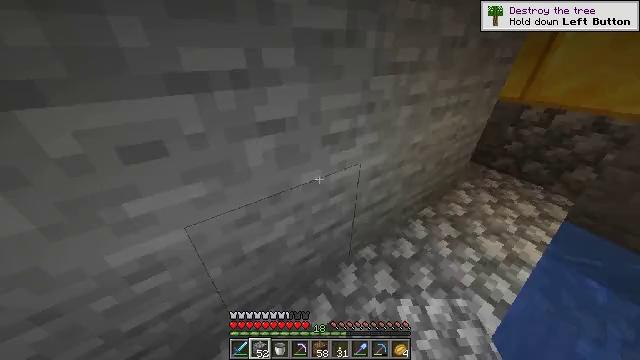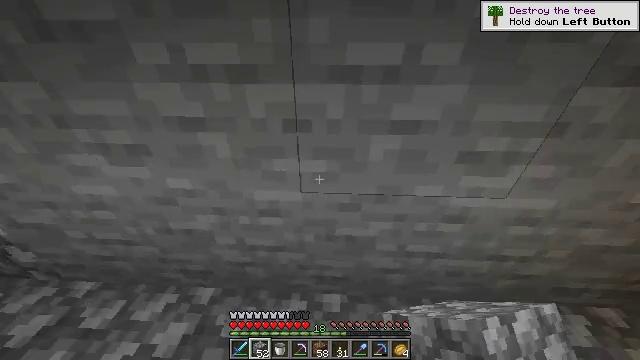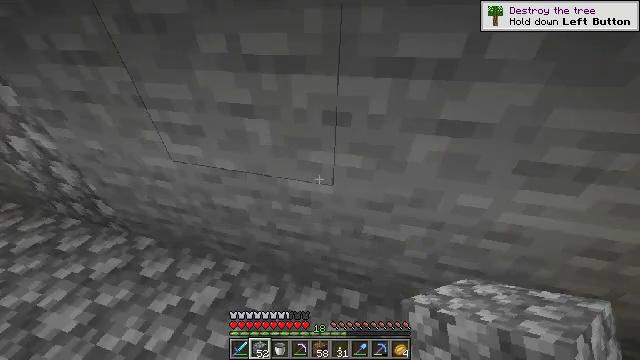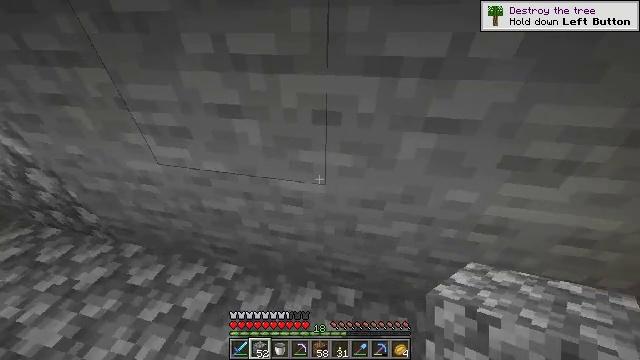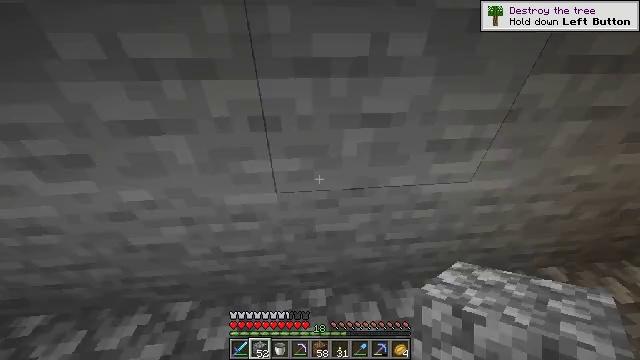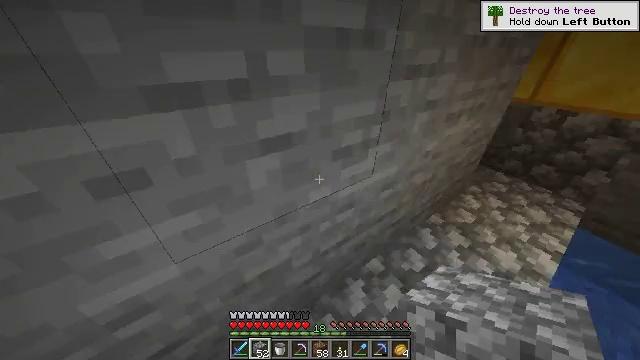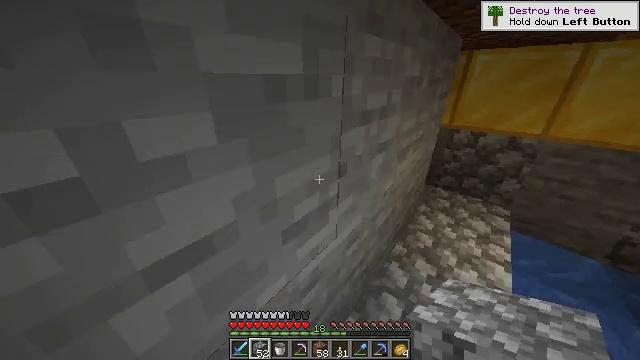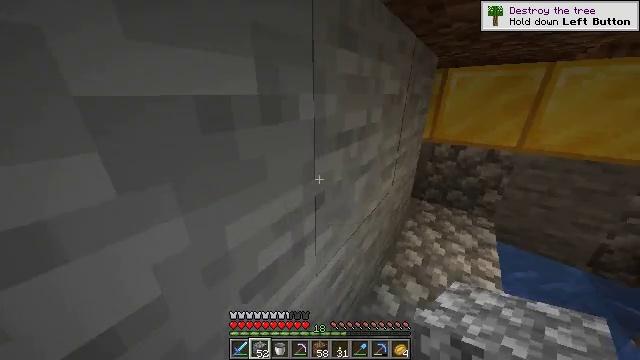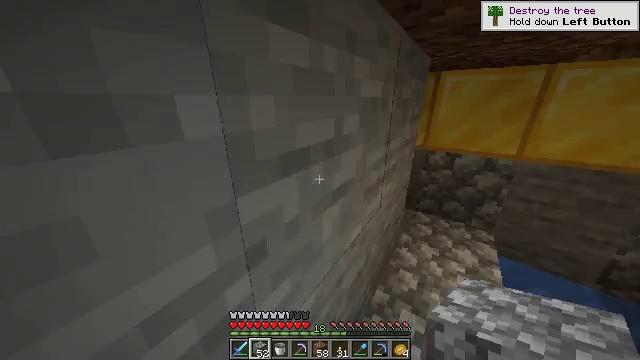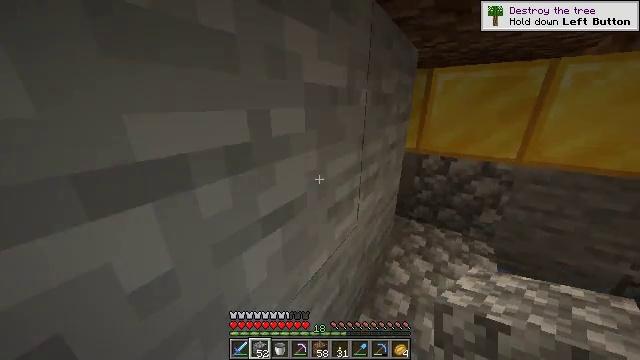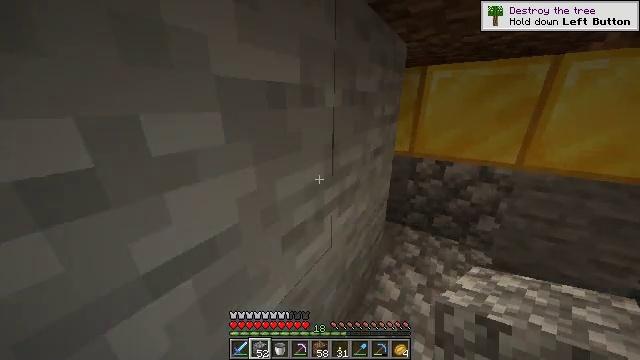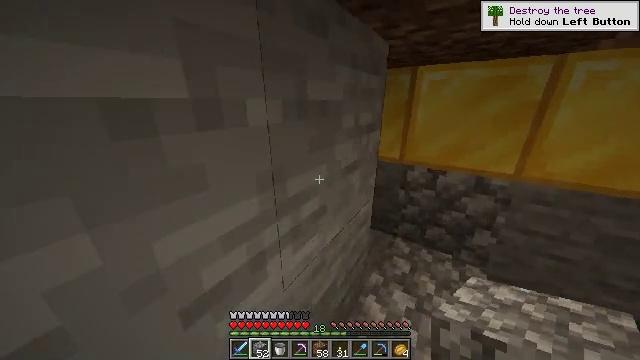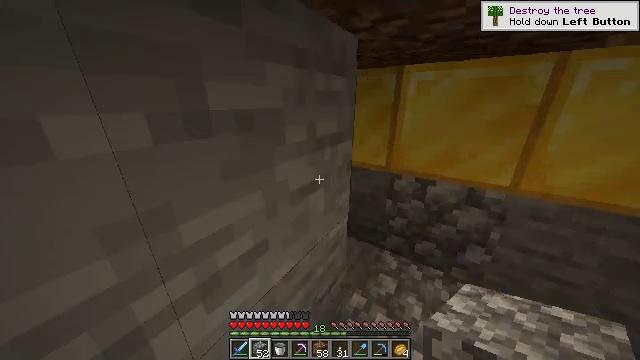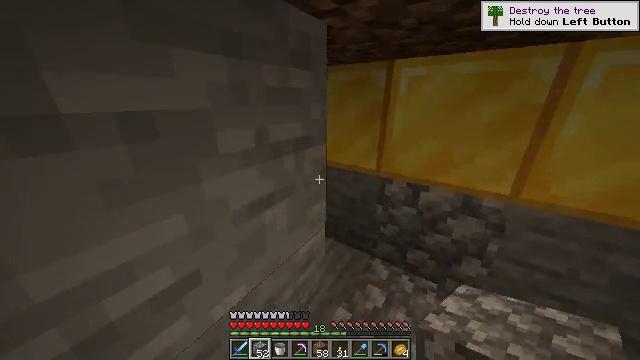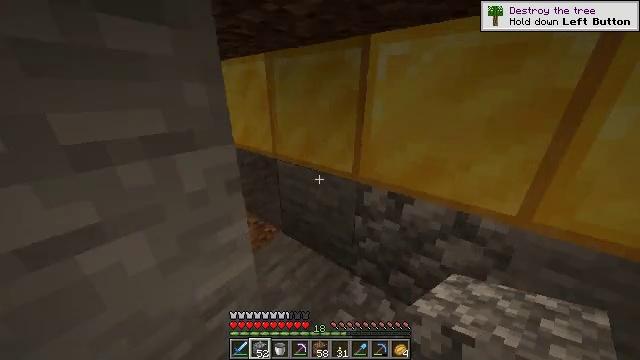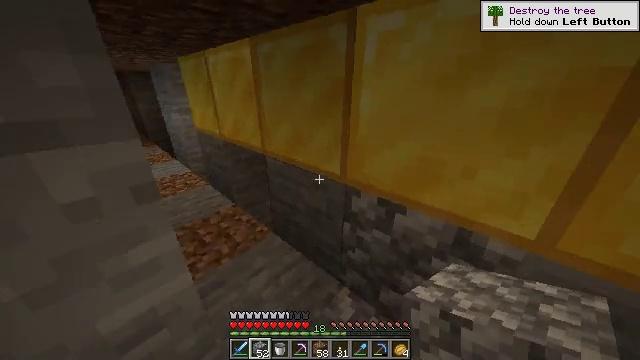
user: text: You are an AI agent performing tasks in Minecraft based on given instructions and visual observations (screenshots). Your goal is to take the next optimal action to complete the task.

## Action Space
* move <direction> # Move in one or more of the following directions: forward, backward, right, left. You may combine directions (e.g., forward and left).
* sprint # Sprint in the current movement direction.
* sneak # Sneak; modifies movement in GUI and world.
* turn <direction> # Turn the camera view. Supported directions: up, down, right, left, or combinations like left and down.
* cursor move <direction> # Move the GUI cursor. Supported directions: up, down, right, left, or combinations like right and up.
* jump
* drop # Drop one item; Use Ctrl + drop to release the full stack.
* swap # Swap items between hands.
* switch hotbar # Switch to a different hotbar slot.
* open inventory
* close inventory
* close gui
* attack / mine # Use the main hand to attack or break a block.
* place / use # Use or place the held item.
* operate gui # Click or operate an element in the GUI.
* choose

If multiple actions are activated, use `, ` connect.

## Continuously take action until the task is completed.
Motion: motion action
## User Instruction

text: Open the crafting table to make an oak sign.
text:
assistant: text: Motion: turn left
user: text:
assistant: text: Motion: turn left and down
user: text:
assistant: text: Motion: turn right
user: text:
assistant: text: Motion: move forward, turn right
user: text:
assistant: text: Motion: move forward, turn right and up
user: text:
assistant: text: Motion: move forward and move right, turn right and up
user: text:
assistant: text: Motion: move forward and move right, turn right and up
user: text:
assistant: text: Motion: move forward and move right, turn right and up
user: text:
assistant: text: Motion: move forward and move right
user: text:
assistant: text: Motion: move forward and move right
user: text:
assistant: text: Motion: move forward and move right
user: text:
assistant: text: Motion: move forward and move right
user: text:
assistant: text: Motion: move forward and move right
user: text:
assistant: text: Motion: move forward and move right, turn left and down
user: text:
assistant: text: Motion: move forward and move right, turn left and down
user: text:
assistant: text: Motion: move forward and move right, turn left
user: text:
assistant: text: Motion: move forward and move right, turn left and down
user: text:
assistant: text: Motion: move forward and move right, turn left
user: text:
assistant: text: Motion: move forward, turn left and up
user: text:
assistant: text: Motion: move forward, turn left and up
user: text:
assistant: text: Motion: move forward
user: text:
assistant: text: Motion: move forward
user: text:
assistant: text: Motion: move forward
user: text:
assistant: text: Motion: move forward, turn right
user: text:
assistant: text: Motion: move forward, turn right
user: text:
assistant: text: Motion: move forward
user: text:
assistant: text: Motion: move forward
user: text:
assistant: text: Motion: move forward
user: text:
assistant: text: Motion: move forward
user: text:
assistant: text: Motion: move forward